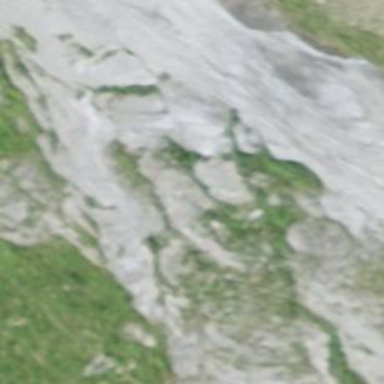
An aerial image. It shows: Cliff in nature.